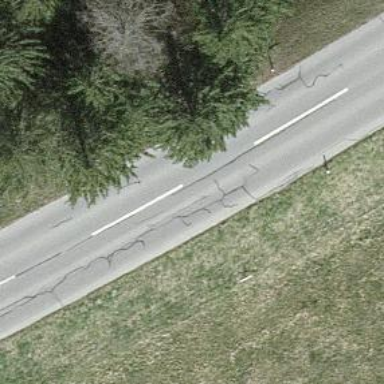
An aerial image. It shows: Secondary road with asphalt surface.